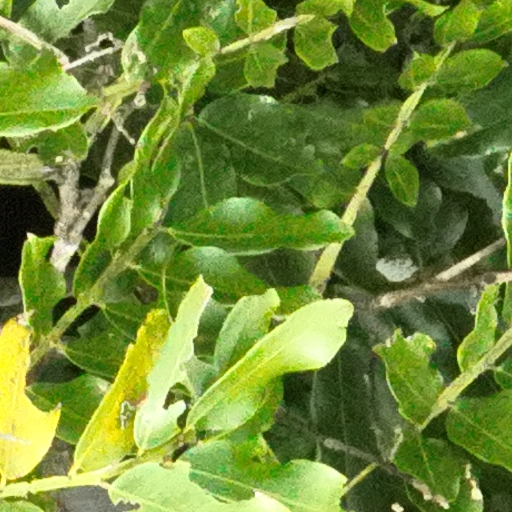
Species: Dipteryx oleifera
GBIF accepted scientific name: Dipteryx oleifera
Crown area (m\u00b2): 255.929